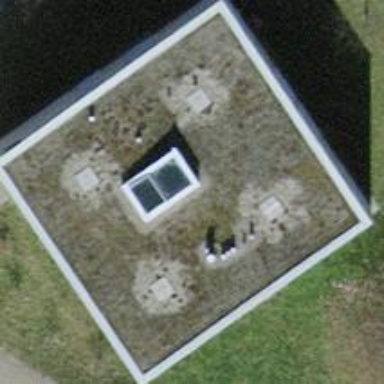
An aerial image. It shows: Building with flat roof.